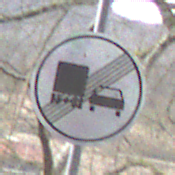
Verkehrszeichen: EndeUeberholverbotKraftfahrzeuge
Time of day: MorningAfternoon
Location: Outdoor (Nature)
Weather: PartlyCloudy
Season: NotSpecified
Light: Natural